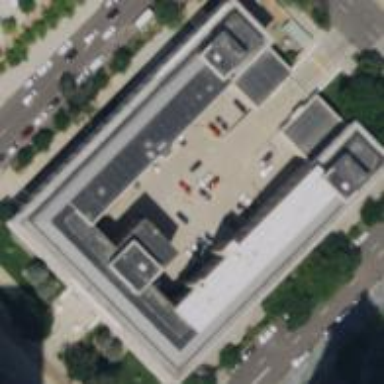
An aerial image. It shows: Civic building.